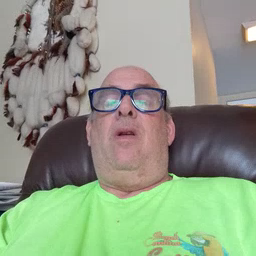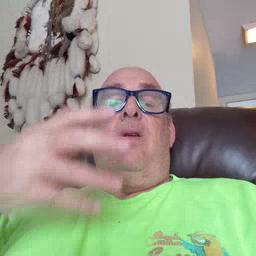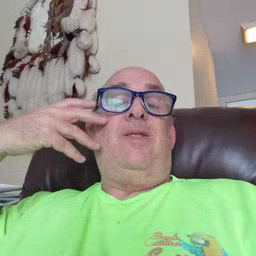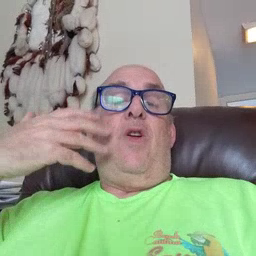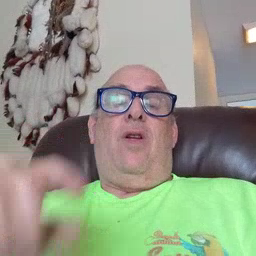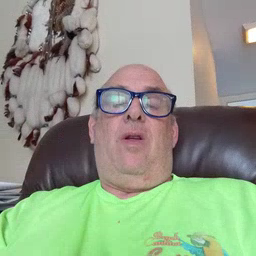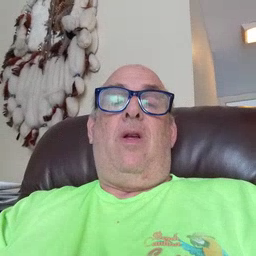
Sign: tiger